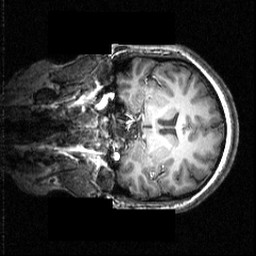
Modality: T1w
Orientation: coronal
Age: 20
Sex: female
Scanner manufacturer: siemens
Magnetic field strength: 3.951 T
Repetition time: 1.5 s
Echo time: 0.00335 s